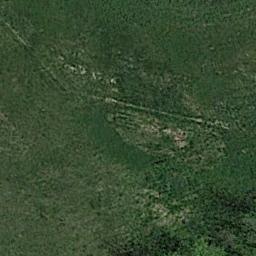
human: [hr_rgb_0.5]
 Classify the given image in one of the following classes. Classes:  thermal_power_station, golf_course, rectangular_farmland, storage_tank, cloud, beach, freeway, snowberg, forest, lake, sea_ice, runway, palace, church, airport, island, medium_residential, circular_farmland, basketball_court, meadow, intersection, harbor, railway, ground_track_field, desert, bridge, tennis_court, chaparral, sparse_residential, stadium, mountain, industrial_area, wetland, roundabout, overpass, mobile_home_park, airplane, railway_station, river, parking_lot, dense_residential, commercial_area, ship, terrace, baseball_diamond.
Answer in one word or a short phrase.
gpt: meadow